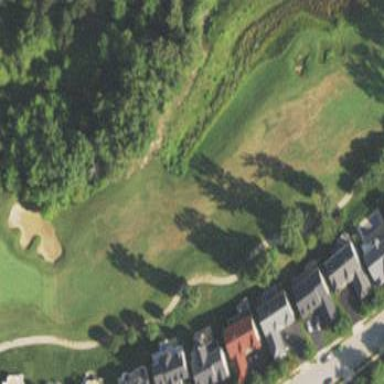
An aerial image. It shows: Well-maintained grassy area designated as golf fairway.